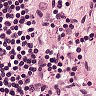
Metastatic tissue present: no